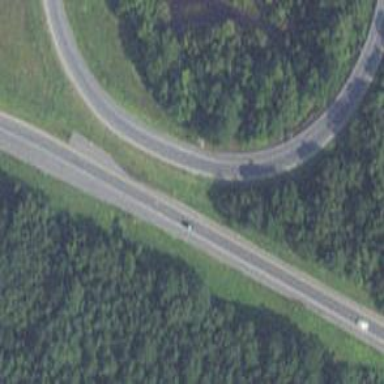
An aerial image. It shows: Asphalt motorway link.